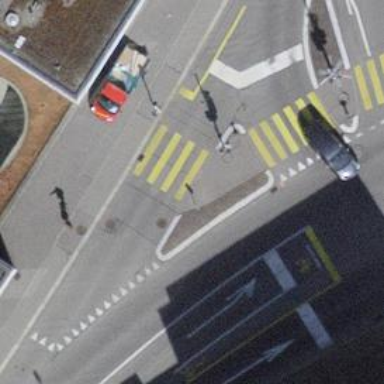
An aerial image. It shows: Traffic calming island.